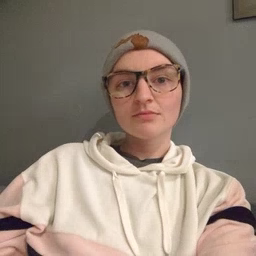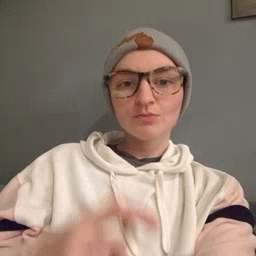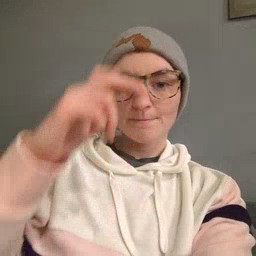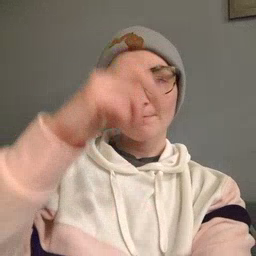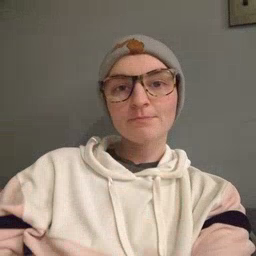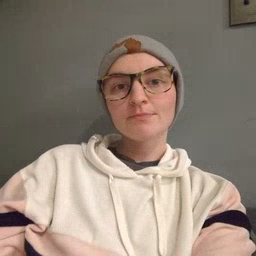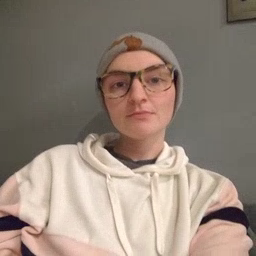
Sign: stairs